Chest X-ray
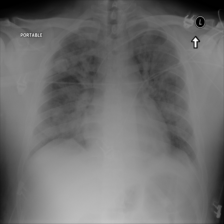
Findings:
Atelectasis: negative
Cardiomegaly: negative
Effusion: negative
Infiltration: positive
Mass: negative
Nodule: negative
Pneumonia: negative
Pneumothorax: negative
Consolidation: positive
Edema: negative
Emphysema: negative
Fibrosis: negative
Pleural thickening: negative
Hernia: negative